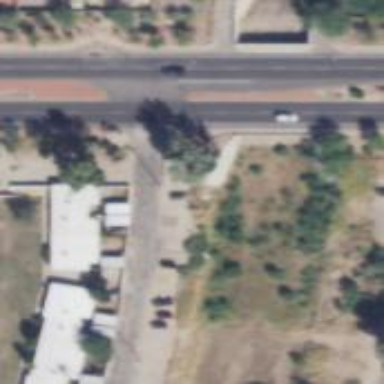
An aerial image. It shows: Unmarked crossing on the road.